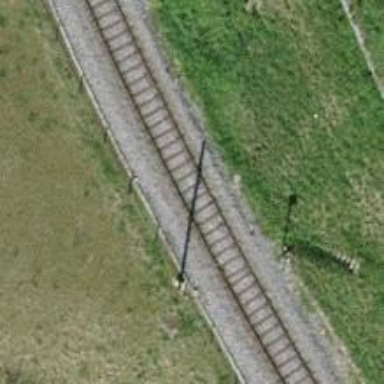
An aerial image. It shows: Single railway track with electrification through contact line.